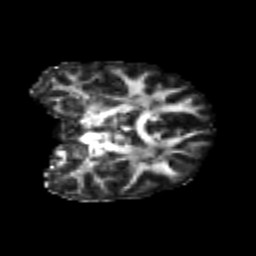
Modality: FA
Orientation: coronal
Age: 23
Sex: female
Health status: healthy
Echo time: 0.074 s